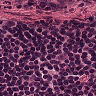
Metastatic tissue present: no